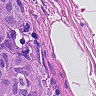
Metastatic tissue present: yes